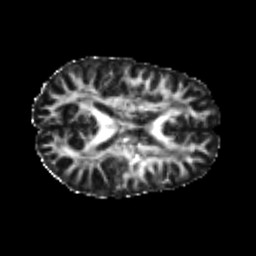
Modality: FA
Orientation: axial
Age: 25
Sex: female
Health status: healthy
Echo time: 0.074 s